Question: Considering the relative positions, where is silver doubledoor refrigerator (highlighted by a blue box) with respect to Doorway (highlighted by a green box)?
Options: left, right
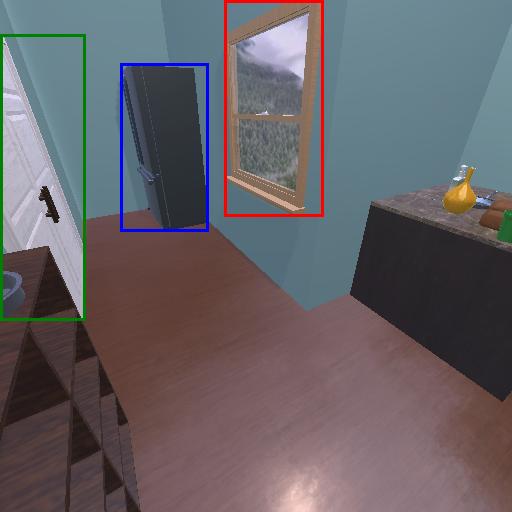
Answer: left